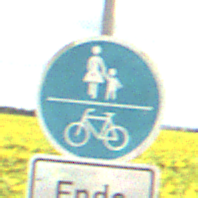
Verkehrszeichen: GemeinsamerGehUndRadweg
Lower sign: HinweisDurchVerbaleAngabe2
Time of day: Midday
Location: Outdoor (RoadRail)
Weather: PartlyCloudy
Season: NotSpecified
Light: Natural